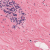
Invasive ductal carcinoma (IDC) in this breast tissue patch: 0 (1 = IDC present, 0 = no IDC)